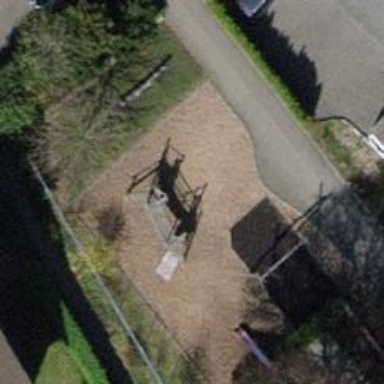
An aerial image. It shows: Playground with various play structures.